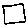
Label: square